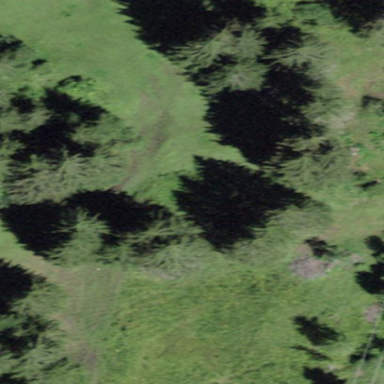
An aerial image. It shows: Forest area.